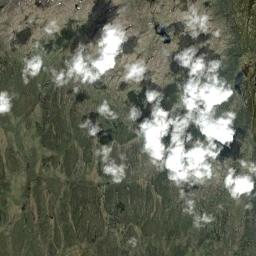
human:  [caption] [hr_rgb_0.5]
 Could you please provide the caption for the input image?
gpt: A thick white cloud floats on the deep blue sea .

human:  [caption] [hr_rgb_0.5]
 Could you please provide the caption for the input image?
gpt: The cumulus clouds are located above the land covered by some vegetation .

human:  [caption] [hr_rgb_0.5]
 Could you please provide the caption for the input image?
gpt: The white cloud is above green land .

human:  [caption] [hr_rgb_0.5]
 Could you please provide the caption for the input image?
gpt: White clouds on green earth .

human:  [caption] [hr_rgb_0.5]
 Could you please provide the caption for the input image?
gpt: There are many pieces of white clouds over a green land .